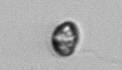
Label: Dinophyceae